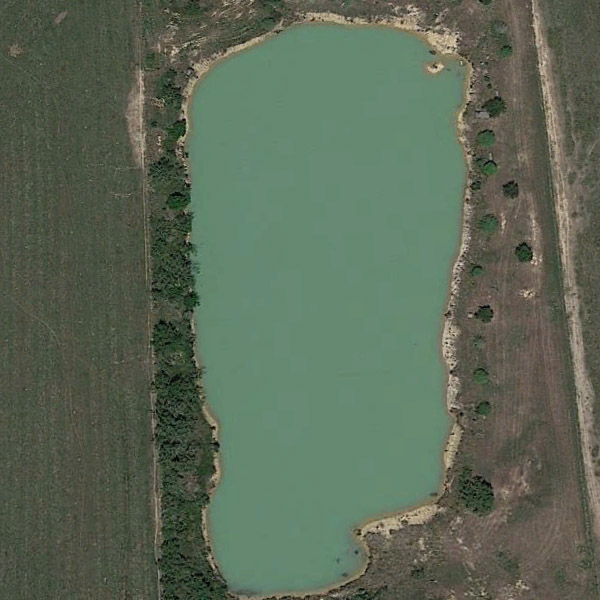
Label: Pond